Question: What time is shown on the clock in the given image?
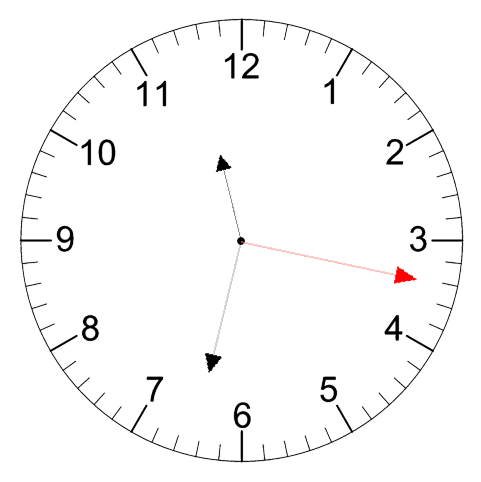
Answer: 11:32:17